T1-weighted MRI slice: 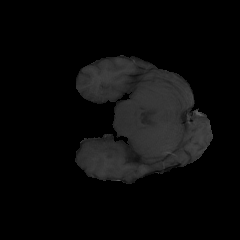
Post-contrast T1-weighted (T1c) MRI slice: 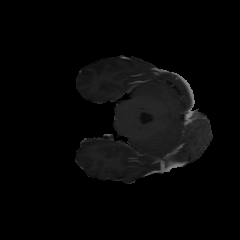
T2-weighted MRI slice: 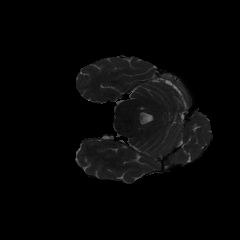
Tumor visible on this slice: no